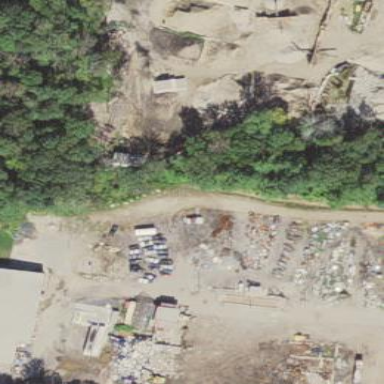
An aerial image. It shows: Industrial area designated as scrap yard.